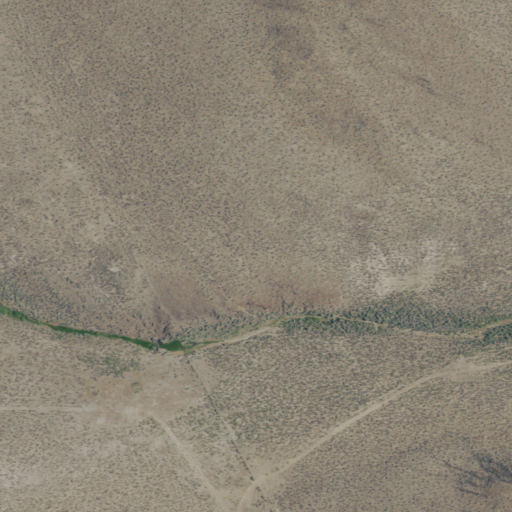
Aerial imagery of valley in Oregon named Little Louse Canyon containing shrub and grassland